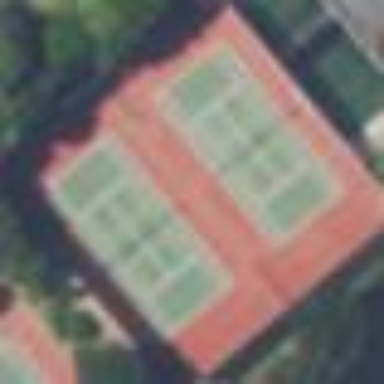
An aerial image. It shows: Tennis court with ground surface.